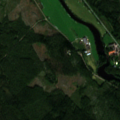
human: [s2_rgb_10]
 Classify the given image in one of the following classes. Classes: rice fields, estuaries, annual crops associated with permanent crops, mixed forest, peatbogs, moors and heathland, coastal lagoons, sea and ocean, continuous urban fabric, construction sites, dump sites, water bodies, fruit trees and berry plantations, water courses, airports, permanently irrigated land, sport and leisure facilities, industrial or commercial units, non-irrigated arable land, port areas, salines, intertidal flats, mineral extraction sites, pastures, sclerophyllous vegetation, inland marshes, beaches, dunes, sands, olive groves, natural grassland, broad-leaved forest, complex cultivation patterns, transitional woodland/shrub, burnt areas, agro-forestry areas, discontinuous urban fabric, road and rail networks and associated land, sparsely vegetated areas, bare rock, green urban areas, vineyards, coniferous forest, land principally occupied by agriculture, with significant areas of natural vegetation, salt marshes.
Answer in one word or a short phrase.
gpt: land principally occupied by agriculture, with significant areas of natural vegetation, coniferous forest, mixed forest, transitional woodland/shrub